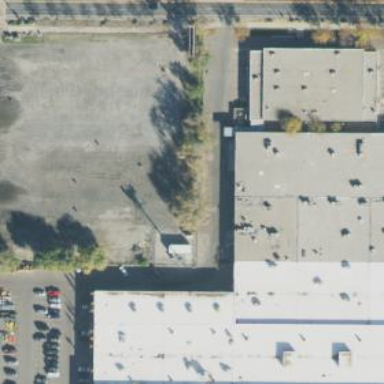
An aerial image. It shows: Manufacturing building.